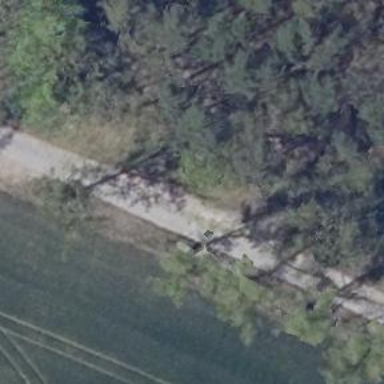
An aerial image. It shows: Unclassified road.